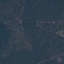
Land use / land cover: Forest